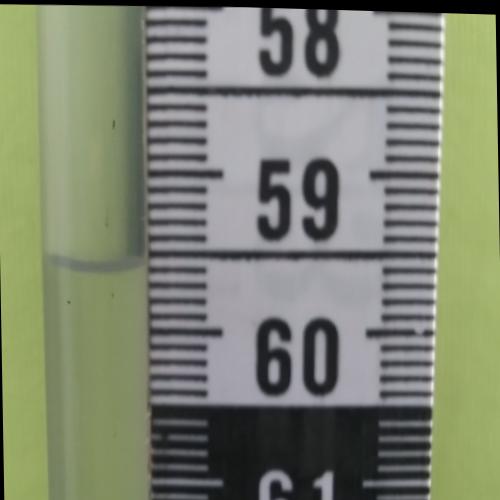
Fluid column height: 59.6 cm